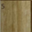
Piece: xx